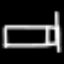
Label: bed